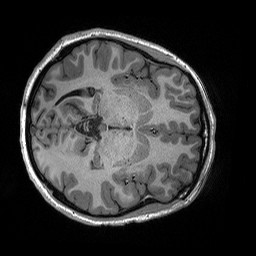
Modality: T1w
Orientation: axial
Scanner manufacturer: siemens
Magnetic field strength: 3 T
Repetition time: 2.3 s
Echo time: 0.00294 s